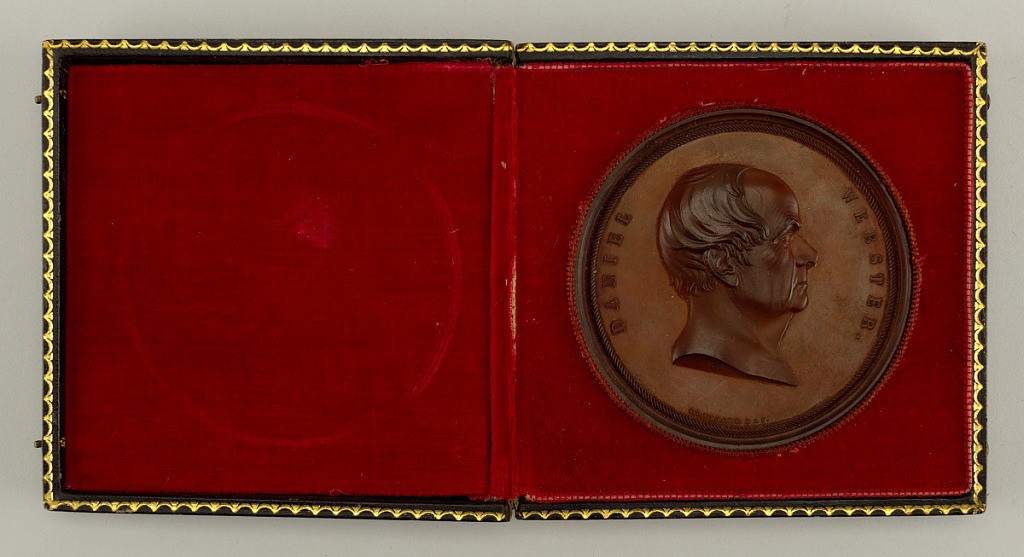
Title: Medal
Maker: Charles Cushing Wright
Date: ca. 1850
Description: medal commemorating Daniel Webster